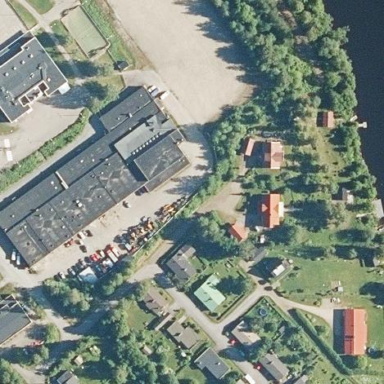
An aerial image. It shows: School building.